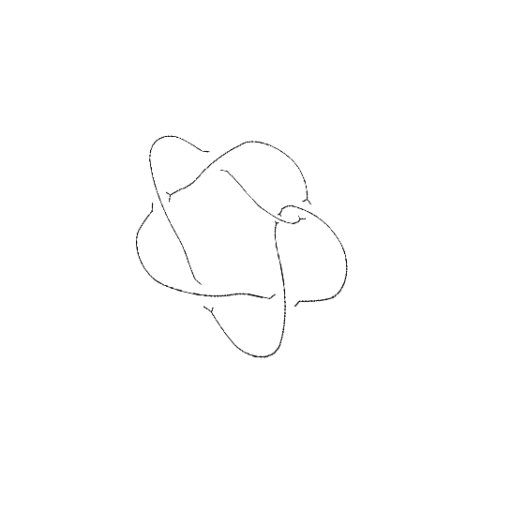
Crossing number: 6